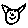
Label: cat